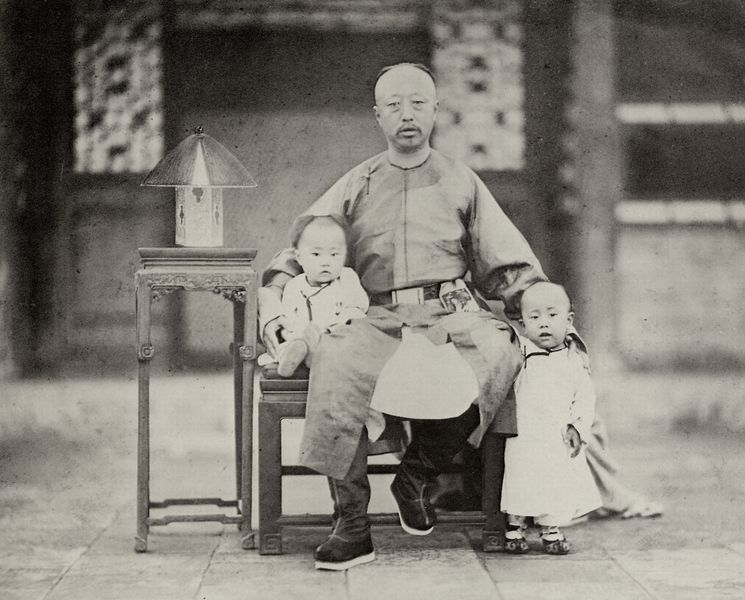
Titel: Der siebte Prinz
Künstler: Chinesischer Photograph
Schlagwörter: dunkel, mann, sitzen, frisuren, grau, hell, hintergrund, kleider, lampe, schwarz, stuhl, tisch, weiss, gürtel, haus, wand, arme, bildnis, portrait, boden, haare, interieur, mantel, familie, gewänder, vater, kinder, japan, sitz, schuhe, klein, baby, glatze, foto, fotografie, porträts, asien, fliesen, stiefel, fliese, kleinkind, photo, china, erwachsen, schliesse, zwillinge, chinese, fernost, mongolei, mongolen, japaner, rollschuhe, jungens